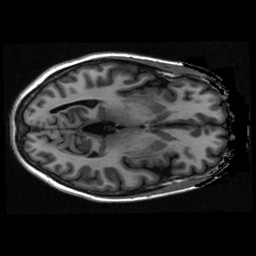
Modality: T1w
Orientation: axial